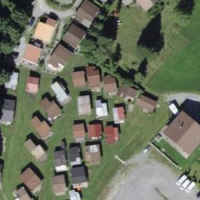
EUNIS habitat code: 24
Species observed at this site:
Galeopsis tetrahit